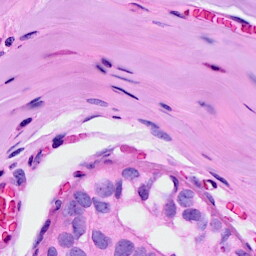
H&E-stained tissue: Breast